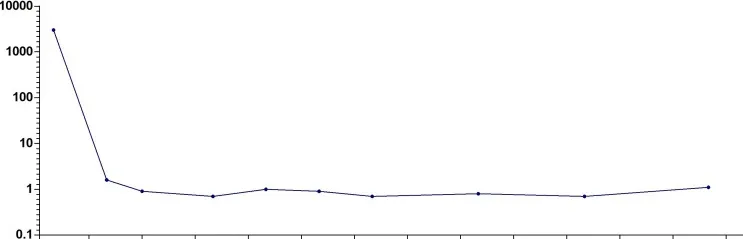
The clinical course of the patient.
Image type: pathology (immunostaining)